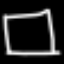
Label: square